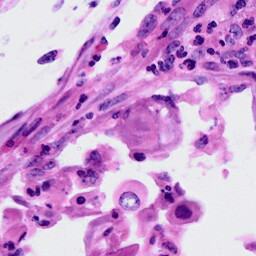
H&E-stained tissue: Cervix